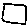
Label: square